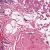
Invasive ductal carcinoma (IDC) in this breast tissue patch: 0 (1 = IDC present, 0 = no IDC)